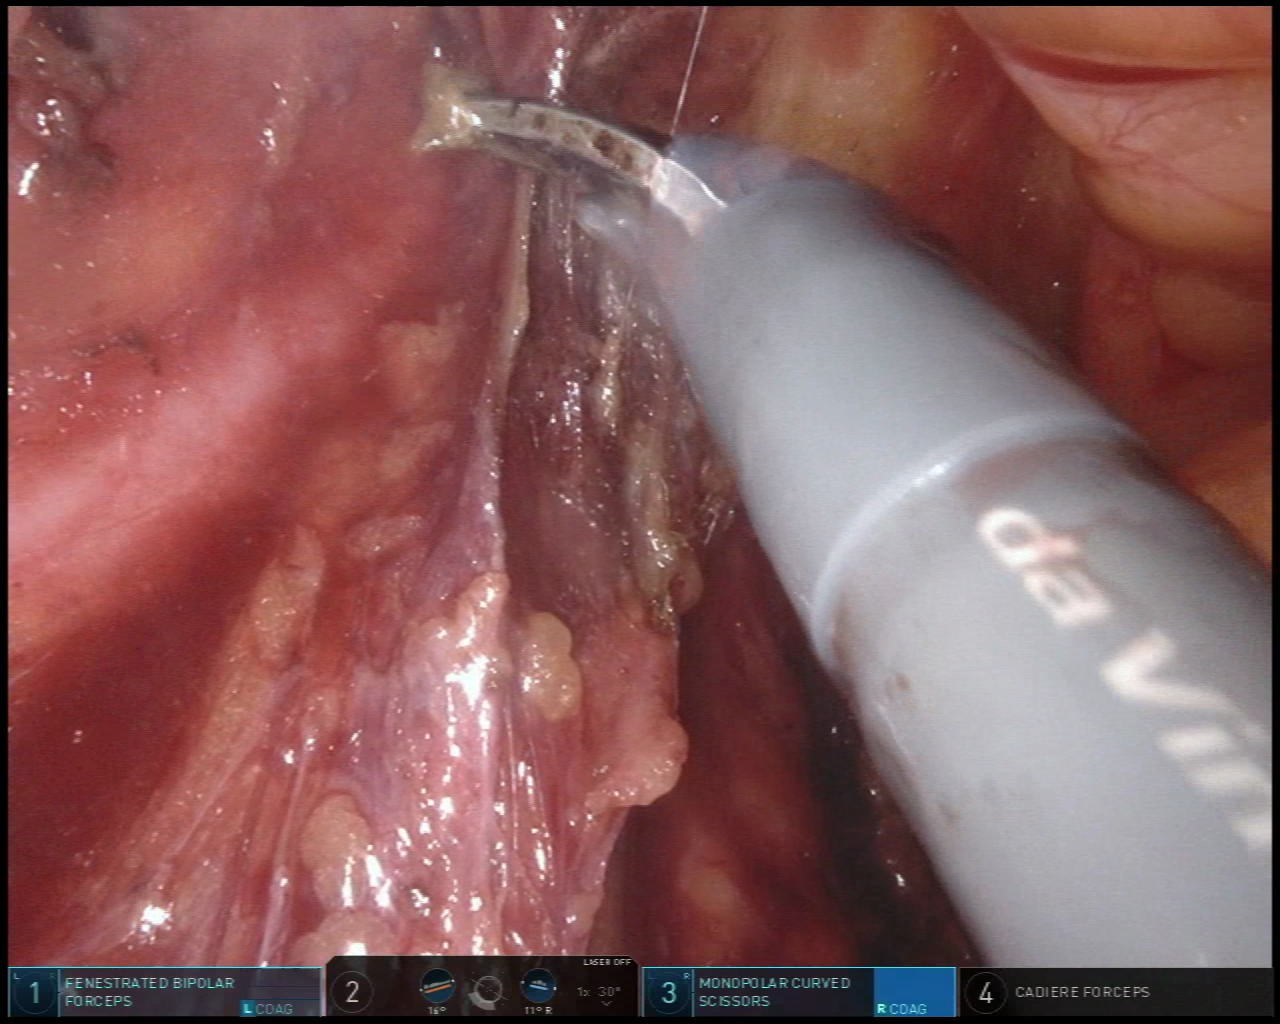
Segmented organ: ureter
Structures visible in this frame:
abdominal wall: no
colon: no
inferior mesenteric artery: no
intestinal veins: no
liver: no
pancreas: no
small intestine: no
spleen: no
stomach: no
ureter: yes
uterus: no
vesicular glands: no